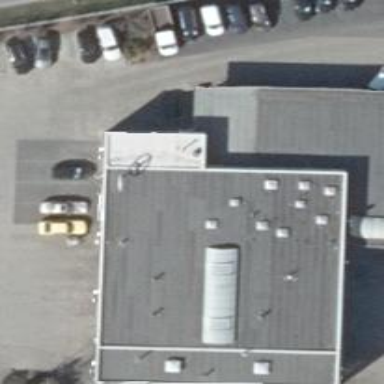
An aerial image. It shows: Industrial building housing car shop.